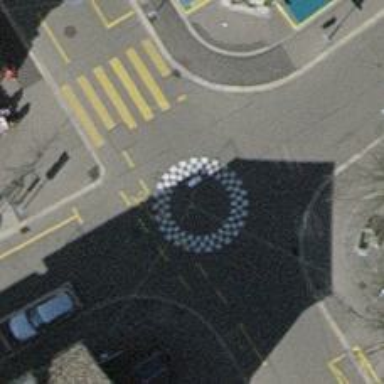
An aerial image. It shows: Rosette traffic calming feature.